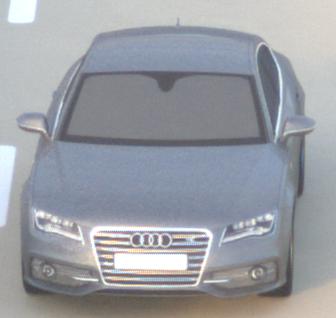
Make: Audi
Model: S7 Sportback cod
Detailed model: S7 (4G) Sportback
Model produced from: 2012/06
Model produced until: 2014/05
Doors: 5
Color: gray
Road condition: dry road
Daytime: sunrise or sunset
Contrast: low contrast